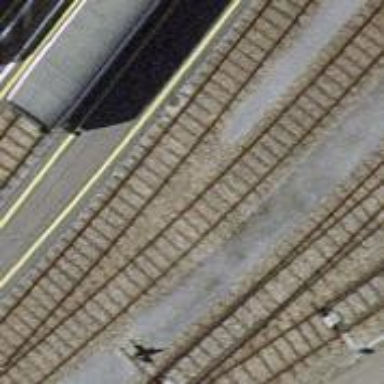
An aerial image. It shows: Single-track railway yard.